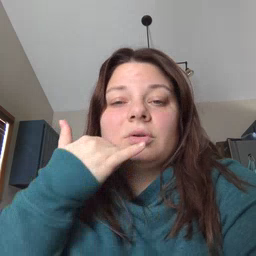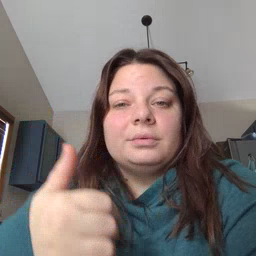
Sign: callonphone